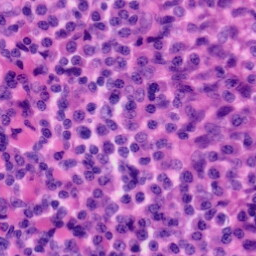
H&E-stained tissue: Tonsil